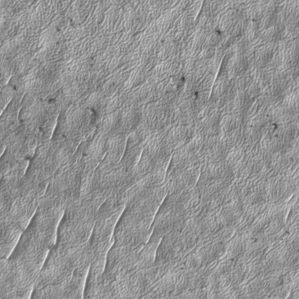
Label: frost